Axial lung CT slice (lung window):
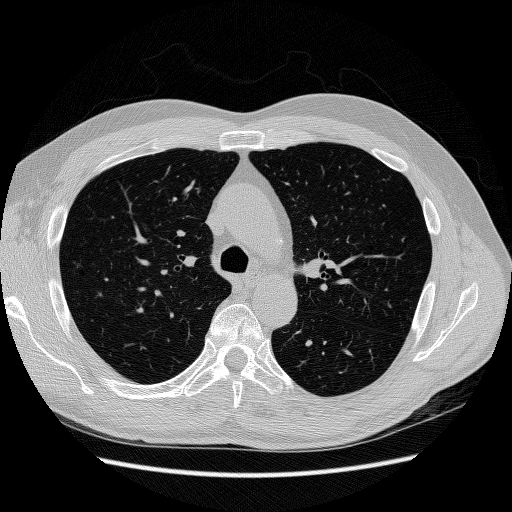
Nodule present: no